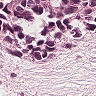
Metastatic tissue present: yes